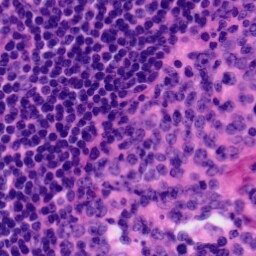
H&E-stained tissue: Tonsil